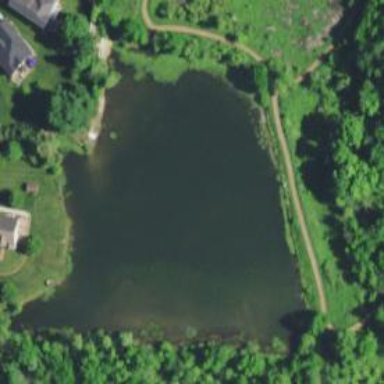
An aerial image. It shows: Reservoir.